Question: I am trying to populate a kendo ui grid with data from my database. I cannot find a answer with all the other postings with the same issue. the user does a search using UserId, and To/From Dates. using breakpoints i can see the data coming back through the controller. first time using kendo so if i need to post more information please let me know
Error Message
'''
Compiler Error Message: CS1660: Cannot convert lambda expression to type 'string' because it is not a delegate type
Source Error:
Line 11: .Columns(columns =>
Line 12: {
Line 13: columns.Bound(m => m.ActivityDate).Format("{0:MM/dd/yyyy}");
Line 14: columns.Bound(m => m.Assignment);
Line 15: columns.Bound(m => m.Action);
'''
Controller
'''
[HttpPost]
public ActionResult ReportsPhoneSupport(ReportsPhoneSupport model)
{
string[] userIds = model.UserId.Split(',');
foreach (string userId in userIds)
{
int iUserId = 0;
if (Int32.TryParse(userId, out iUserId))
{
ReportPhoneSupportResultTypedView results = new ReportPhoneSupportResultTypedView();
RetrievalProcedures.FetchReportPhoneSupportResultTypedView(results, model.FromDate, model.ToDate, iUserId);
}
}
return View(model);
}
'''
View
'''
@{
ViewBag.Title = "ReportsPhoneSupport";
}
<h2>ReportsPhoneSupport</h2>
@(Html.Kendo().Grid<UtilityWebSite.Controllers.ReportsPhoneSupportController>()
.Name("grid")
.Columns(columns =>
{
columns.Bound(m => m.ActivityDate).Format("{0:MM/dd/yyyy}");
columns.Bound(m => m.Assignment);
columns.Bound(m => m.Action);
columns.Bound(m => m.ToFrom);
columns.Bound(m => m.Result);
columns.Bound(m => m.Description);
})
.Pageable()
.Sortable()
.Scrollable()
.Filterable()
.HtmlAttributes(new { style = "height:430px;" })
.DataSource(dataSource => dataSource
.Ajax()
.PageSize(20)
.Read(read => read.Action("ReportsPhoneSupport", "ReportsPhoneSupport"))
)
)
'''
CLASS
'''
public class ReportsPhoneSupport
{
public string UserId { get; set; }
public DateTime ToDate { get; set; }
public DateTime FromDate { get; set; }
}
'''
}
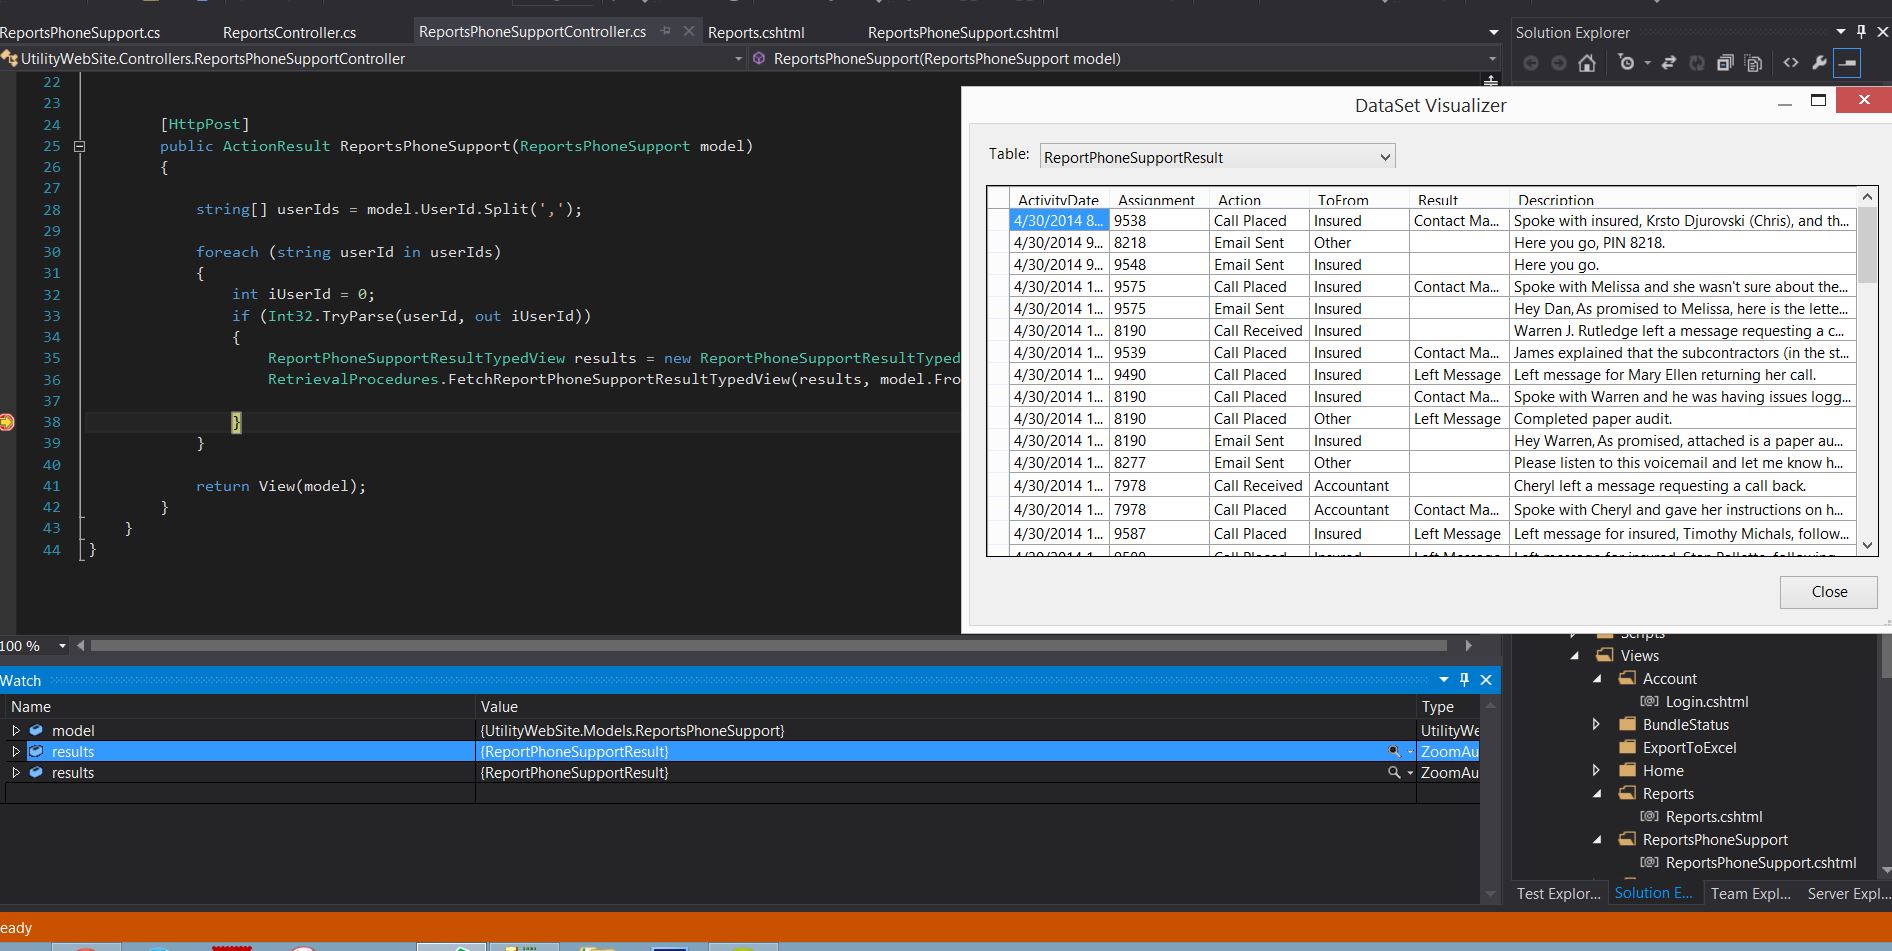
Answer: Well you need to be returning Json to the grid and not a view.
So something like
'''
Public jsonresult readData([DataSourceRequest] DataSourceRequest request, MyModel model)
{
Do something here to get data for source
Eg List<MyReturnedModel> returnModel = new List<MyReturnedModel>()
{ new MyReturnedModel(){ id = 1}, (etc)
};
Return json(returnedModel.ToDataSourceResult(request,ModelState), jsonbehaviour.Get);
}
'''
Hopefully this will give you enough of an idea to run with.
Edit:
I also noticed you are setting the controller class as the grid entity when it should be your model class.
second edit:
ok so if I have this right the actual data being shown on the grid should be of Type
so if you change the grid first to this:
'''
@(Html.Kendo().Grid<**ReportPhoneSupportResultTypedView**>()
(include any namespaces here for the model type to be referenced correctly.)
.Name("grid")
.Columns(columns =>
{
columns.Bound(m => m.ActivityDate).Format("{0:MM/dd/yyyy}");
columns.Bound(m => m.Assignment);
columns.Bound(m => m.Action);
columns.Bound(m => m.ToFrom);
columns.Bound(m => m.Result);
columns.Bound(m => m.Description);
})
.Pageable()
.Sortable()
.Scrollable()
.Filterable()
.HtmlAttributes(new { style = "height:430px;" })
.DataSource(dataSource => dataSource
.Ajax()
.PageSize(20)
.ServerOperations(true)
.Read(read => read.Action("ReportsPhoneSupport", "ReportsPhoneSupport").Data("MyFilters"))
)
'''
)
You will notice I added the .Data after your read action and using some javascript you can add your search parameters
so something like this:
'''
<script>
function MyFilters()
{
return { filterModel: {
UserId: 1,
ToDate: "01 Jan 2014",
FromDate: "20 Jan 2014"
}
};
}
</script>
'''
This then should construct the model object you are passing back to perform you filtering and then change you read action to something like this:
Note Make sure you include the namespace Kendo.Mvc.Extensions and Kendo.Mvc.UI into the controller for the DataSourceRequest/ toDataSourceResult to be picked up correctly.
'''
public JsonResult ReportsPhoneSupport([DataSourceRequest] DataSourceRequest request,ReportsPhoneSupport filterModel )
{
string[] userIds = filterModel.UserId.Split(',');
foreach (string userId in userIds)
{
int iUserId = 0;
if (Int32.TryParse(userId, out iUserId))
{
ReportPhoneSupportResultTypedView results = new ReportPhoneSupportResultTypedView();
RetrievalProcedures.FetchReportPhoneSupportResultTypedView(results, filterModel.FromDate, filterModel.ToDate, iUserId);
}
}
**I am assuming your results set is some form of enumerable/IList**
return Json( results.toDataSourceResult(request,ModelState), jsonbehaviour.AllowGet);
'''
}
Hopefully this expanded example should give you the answer you are looking for.